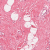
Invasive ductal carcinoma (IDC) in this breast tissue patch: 0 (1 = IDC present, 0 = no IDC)